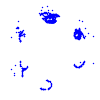
Particle: pion